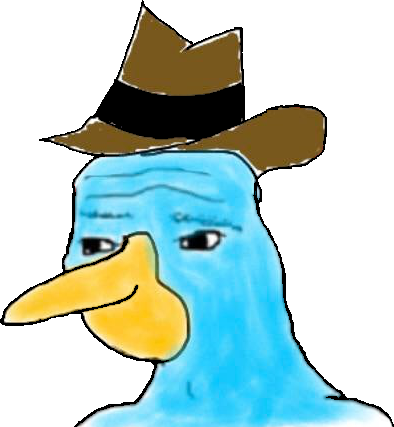
Label: 5_Boomer